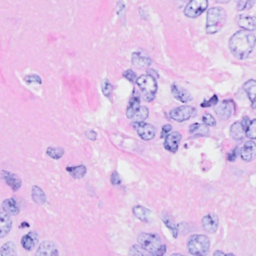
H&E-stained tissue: Breast